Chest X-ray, PA view. Patient: 42 years old, sex F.
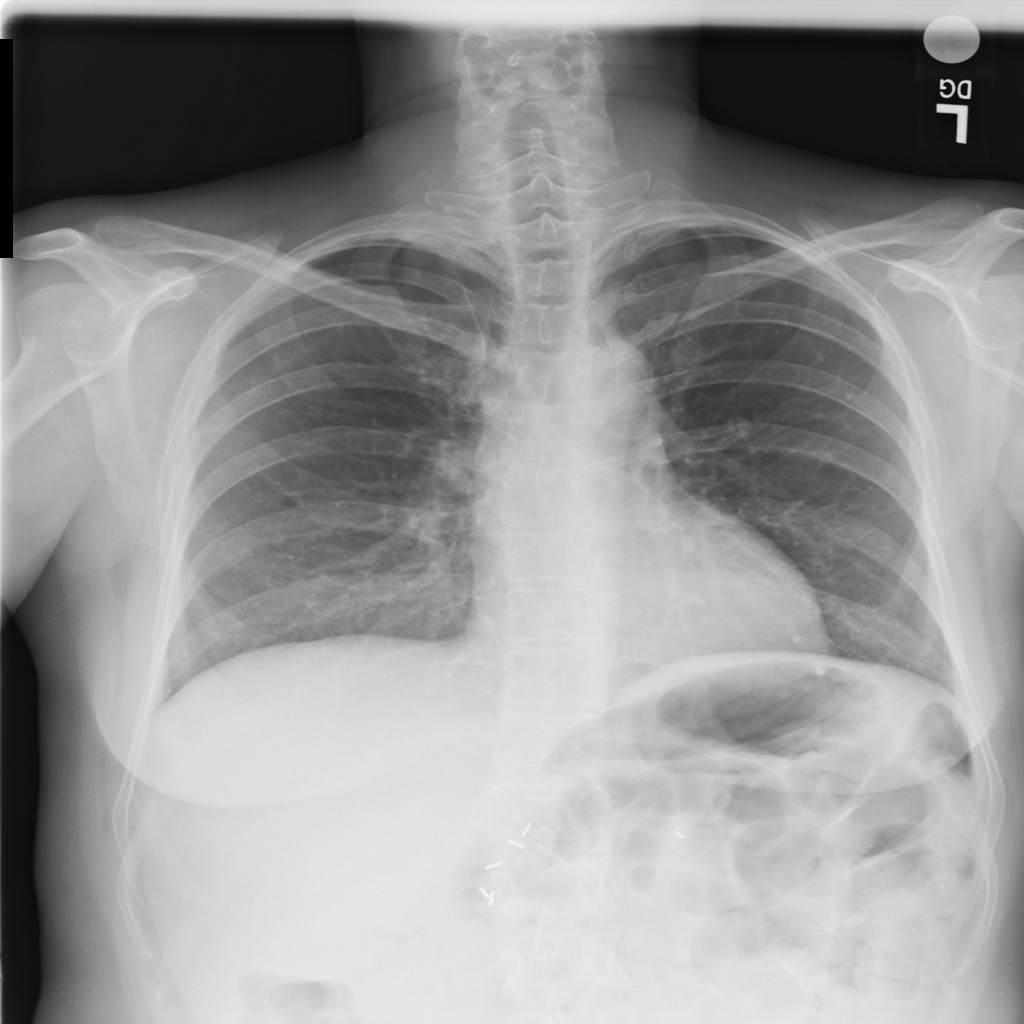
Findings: No Finding